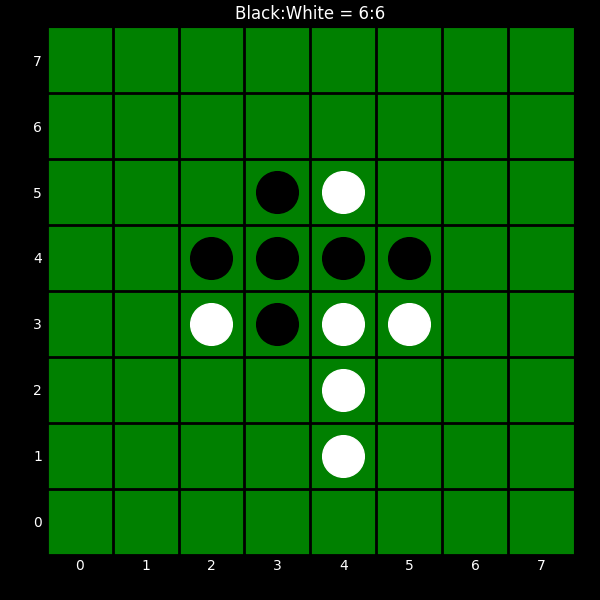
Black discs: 6
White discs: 6